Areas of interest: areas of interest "Business Office Building"
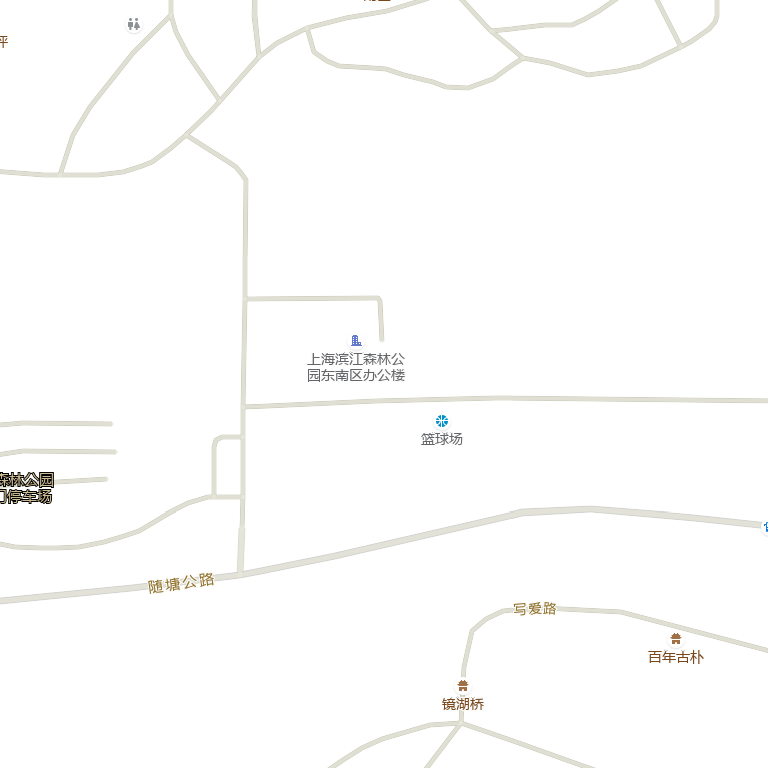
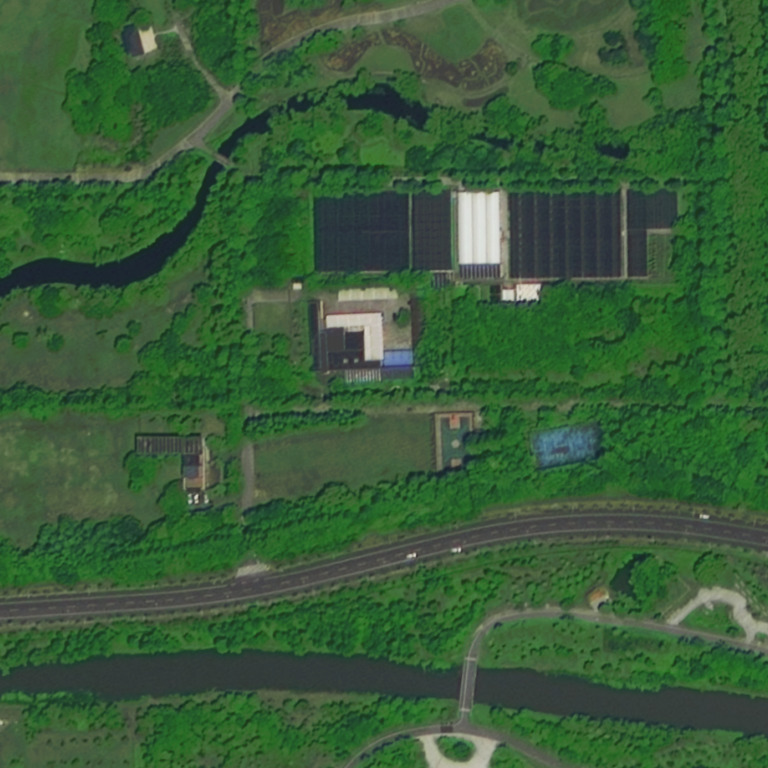